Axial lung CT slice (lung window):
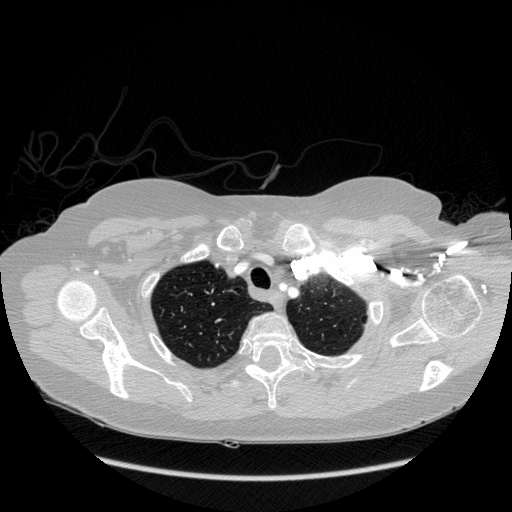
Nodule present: no